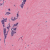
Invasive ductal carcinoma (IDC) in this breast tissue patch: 1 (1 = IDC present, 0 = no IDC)